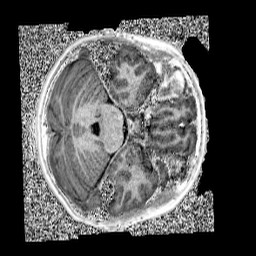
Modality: UNIT1
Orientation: axial
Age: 13
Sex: male
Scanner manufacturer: siemens
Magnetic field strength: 3 T
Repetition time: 4 s
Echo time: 0.00299 s